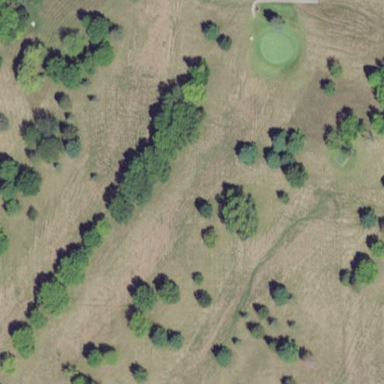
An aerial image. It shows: Golf course surrounded by greenery.